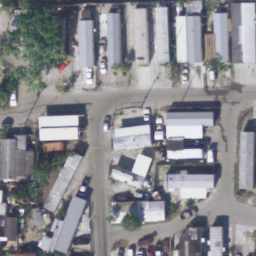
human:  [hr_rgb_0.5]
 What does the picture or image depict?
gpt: mobile home park